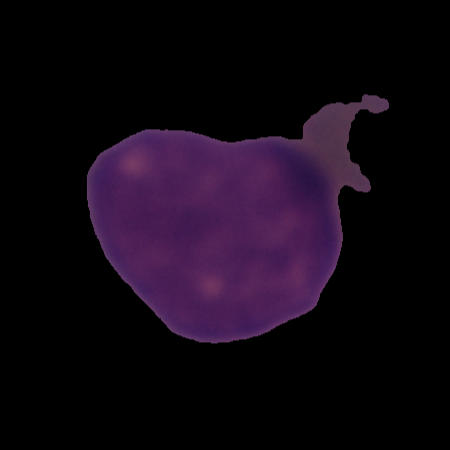
Label: cancer